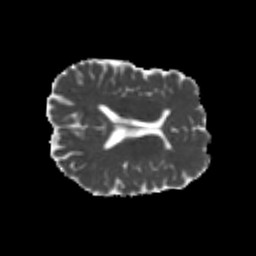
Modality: MD
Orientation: axial
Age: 24
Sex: male
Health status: healthy
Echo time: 0.074 s